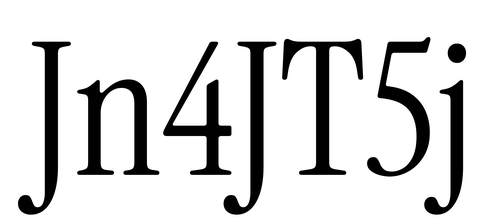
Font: InstrumentSerif-Regular